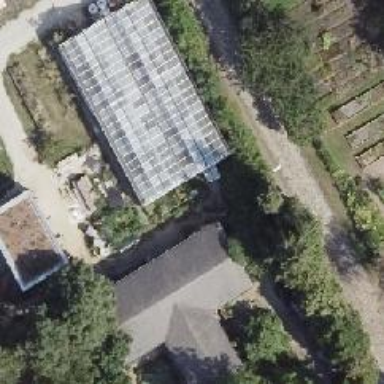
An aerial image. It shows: Greenhouse.